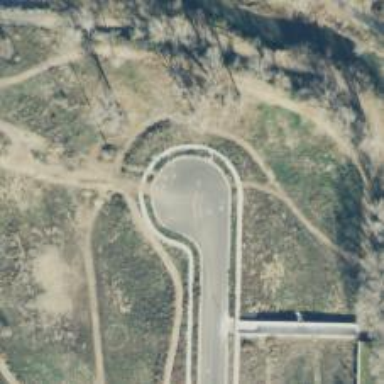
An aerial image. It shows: Turning circle on the road.